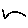
Label: bird